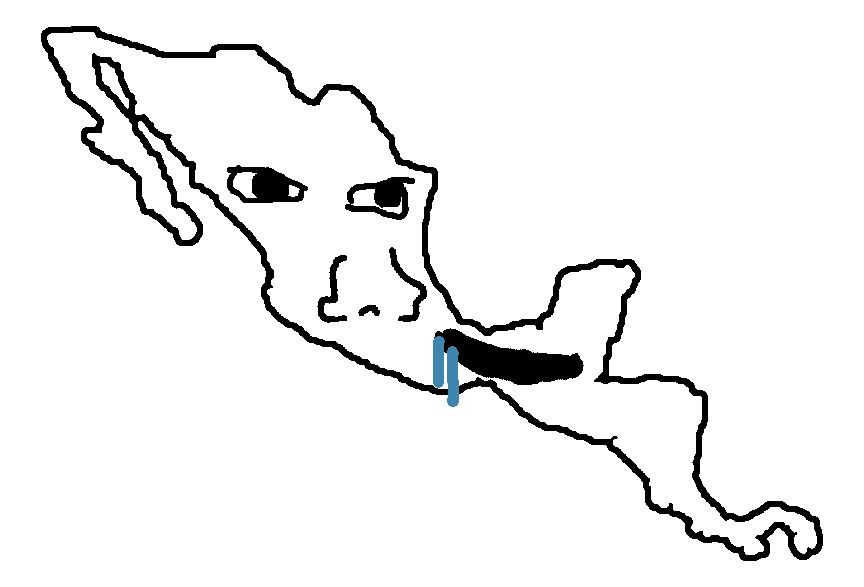
Label: 5_Brainlet